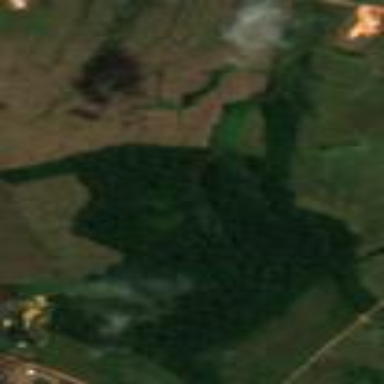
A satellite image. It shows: Forest area.